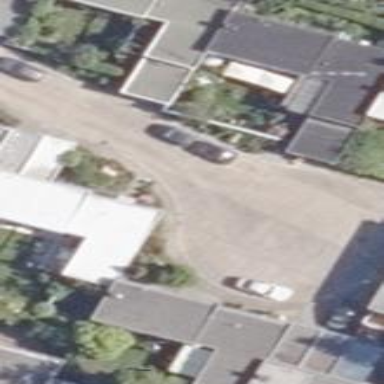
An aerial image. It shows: House with flat roof.